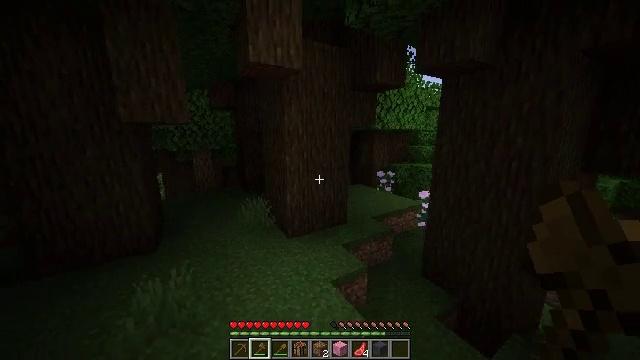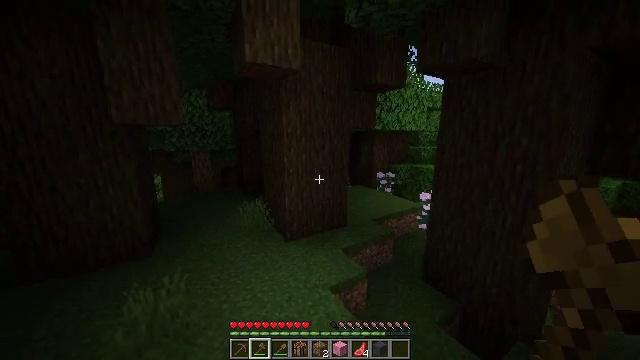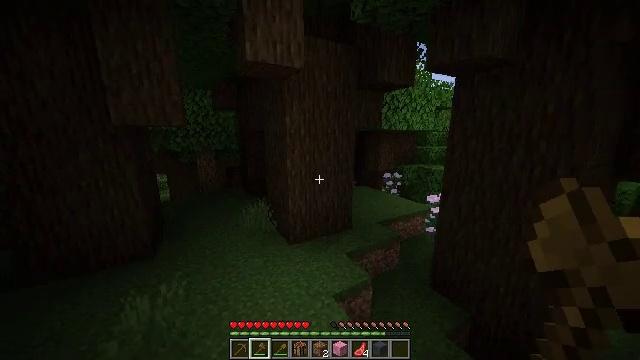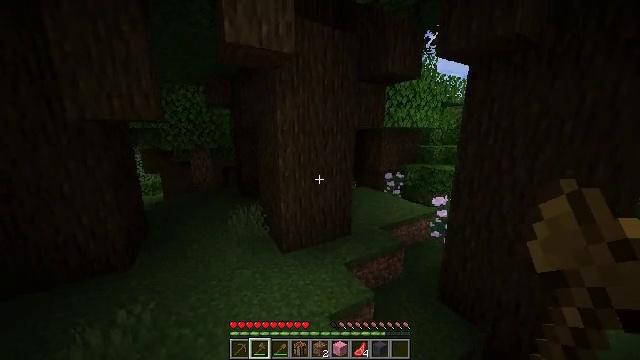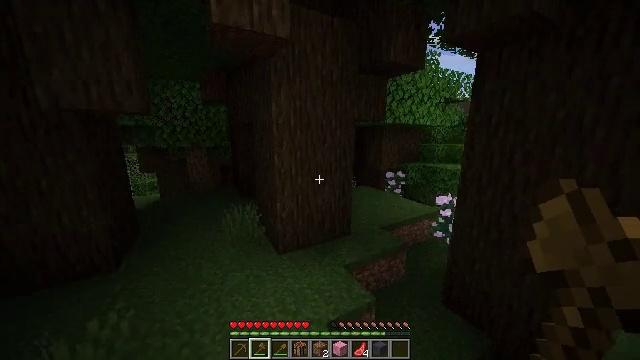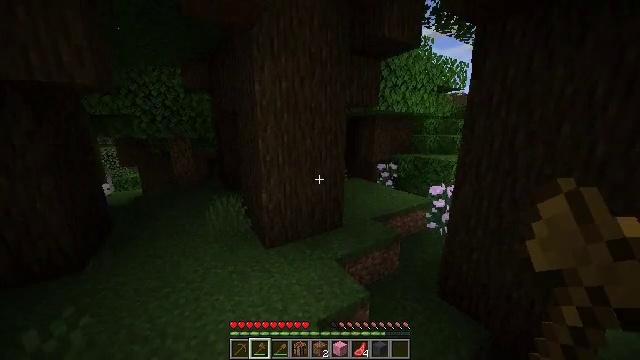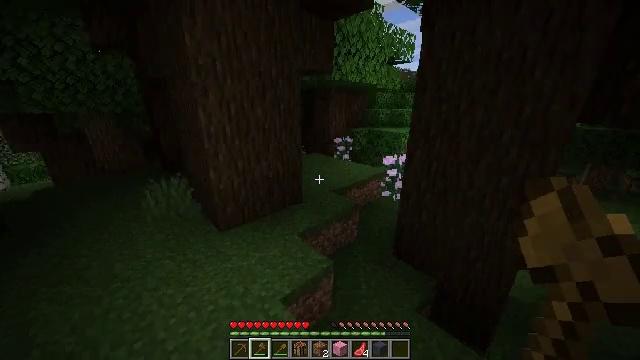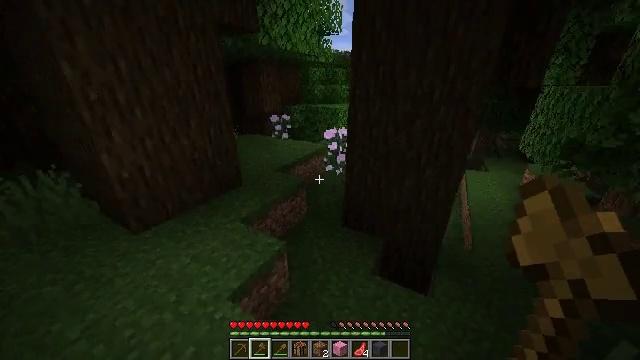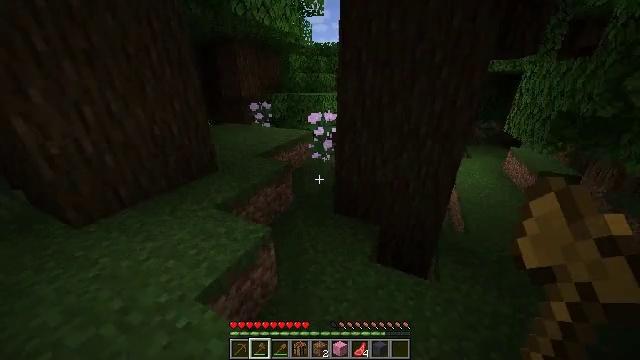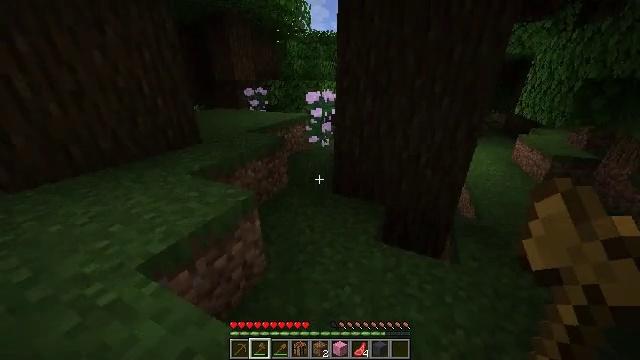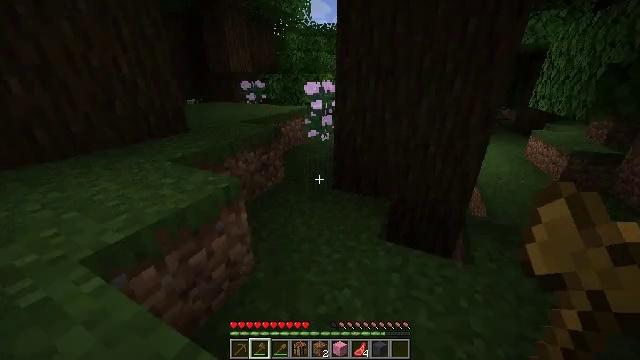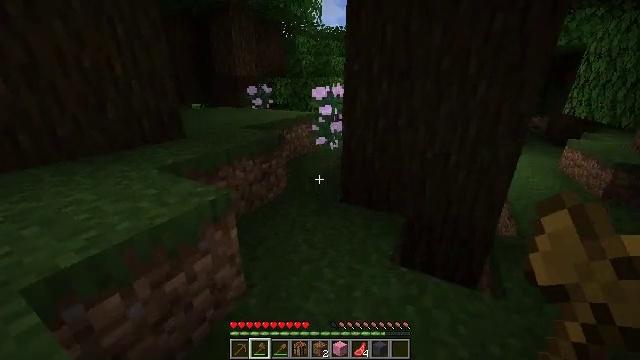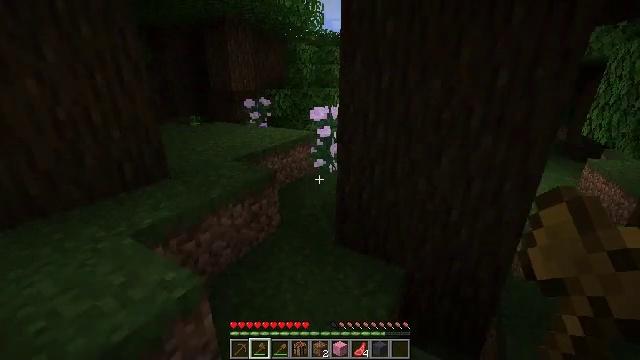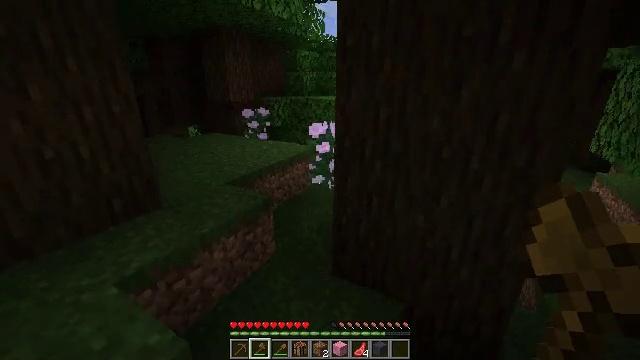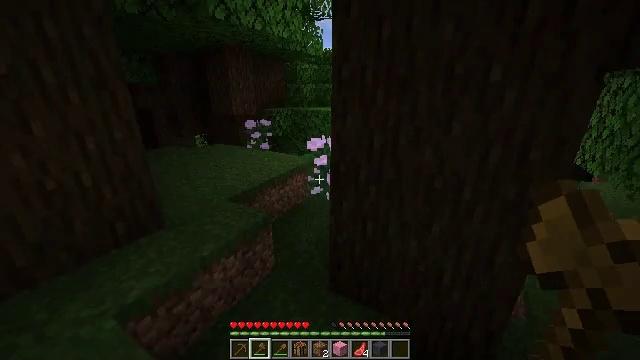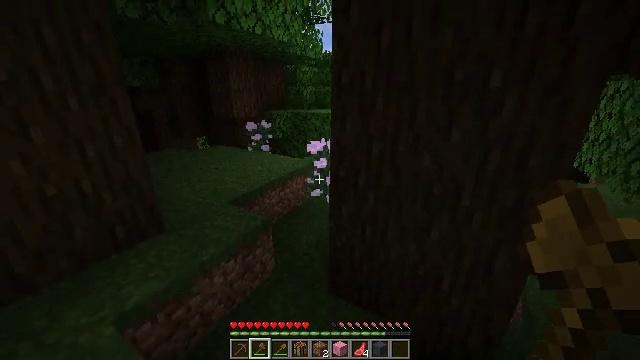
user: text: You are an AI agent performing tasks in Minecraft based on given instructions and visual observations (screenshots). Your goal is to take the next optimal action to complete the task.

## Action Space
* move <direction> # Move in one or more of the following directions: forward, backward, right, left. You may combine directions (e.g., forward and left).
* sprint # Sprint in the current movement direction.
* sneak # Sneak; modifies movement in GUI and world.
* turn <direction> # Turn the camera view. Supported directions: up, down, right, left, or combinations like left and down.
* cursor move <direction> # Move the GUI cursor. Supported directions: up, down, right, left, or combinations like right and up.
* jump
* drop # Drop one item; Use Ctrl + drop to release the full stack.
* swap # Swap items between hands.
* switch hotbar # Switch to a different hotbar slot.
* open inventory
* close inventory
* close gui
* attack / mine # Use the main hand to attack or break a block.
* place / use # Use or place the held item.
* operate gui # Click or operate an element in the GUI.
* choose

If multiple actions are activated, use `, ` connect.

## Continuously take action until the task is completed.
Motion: motion action
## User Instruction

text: Harvest the peony for decoration.
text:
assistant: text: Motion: move forward, sprint, jump
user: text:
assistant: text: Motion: move forward, sprint, turn left, jump
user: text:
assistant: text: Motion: move forward, sprint
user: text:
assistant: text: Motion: move forward, sprint
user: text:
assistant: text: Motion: move forward, sprint, turn right and down
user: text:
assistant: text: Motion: move forward, sprint, turn right and down
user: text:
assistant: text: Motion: move forward, sprint, turn right and down
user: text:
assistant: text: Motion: move forward, sprint, turn right
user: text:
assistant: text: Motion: move forward, sprint, jump
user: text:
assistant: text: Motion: move forward, sprint, jump
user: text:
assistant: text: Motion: move forward, sprint, turn left and up, jump
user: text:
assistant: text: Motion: move forward, sprint, turn left, jump
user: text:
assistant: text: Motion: move forward and move left, sprint, jump
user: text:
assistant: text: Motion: move forward and move left, sprint, jump
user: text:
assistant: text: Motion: move forward and move left, sprint, jump
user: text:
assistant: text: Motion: move forward and move left, sprint, jump
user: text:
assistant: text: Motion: move forward and move left, sprint, turn right, jump
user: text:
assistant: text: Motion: move forward, sprint, turn right, jump
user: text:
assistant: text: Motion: move forward, sprint, jump
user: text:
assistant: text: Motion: move forward, sprint, jump
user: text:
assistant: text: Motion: move forward, sprint, turn left, jump
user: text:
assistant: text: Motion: move forward and move left, sprint, turn left and up, jump
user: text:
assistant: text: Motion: move forward and move left, sprint, turn left and up, jump
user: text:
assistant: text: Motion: move forward and move left, sprint, turn left and up, jump
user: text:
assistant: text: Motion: move forward and move left, sprint, jump
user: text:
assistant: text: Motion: move forward and move left, sprint, turn right and down, jump
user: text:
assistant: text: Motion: move forward and move left, sprint, turn right and down, jump
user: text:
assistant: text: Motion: move forward and move left, sprint, turn right and down, jump
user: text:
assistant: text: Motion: move forward and move right, sprint, turn right and down
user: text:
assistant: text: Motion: move forward and move right, turn right and down